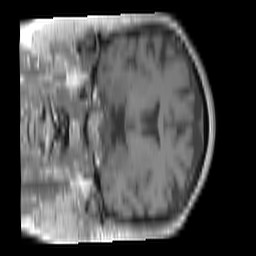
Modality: T1w
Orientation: coronal
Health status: ill
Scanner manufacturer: siemens
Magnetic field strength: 3 T
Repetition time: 0.4 s
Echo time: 0.00246 s